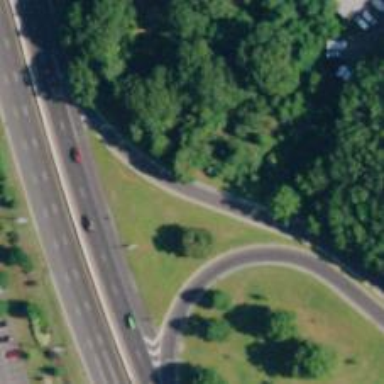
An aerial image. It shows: Trunk link highway.